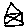
Label: house